Question: I am trying to fill the gridview with the search results. Here is the UI of my "AddDropClasses" page:

When this page is loaded, i want the gridview to be filled the current courses of the current user, and i do this using the Register table. Here is my code:
'''
protected void Page_Load(object sender, EventArgs e)
{
SqlConnection con = new SqlConnection();
con.ConnectionString = Userfunctions.GetConnectionString();
con.Open();
string query = "select * from RegisterTable where StudentID='" + MyGlobals.currentID + "'";
SqlDataAdapter adap = new SqlDataAdapter(query, con);
DataTable tab = new DataTable();
adap.Fill(tab);
showCourses.DataSource = tab;
}
'''
I load (come to) this page by clicking a button from another page. The problem is, the table shows no results. When i debugged i realized that Myglobals.ID has the value what i already expect. What can be the problem here? Can anyone help?;
Thanks
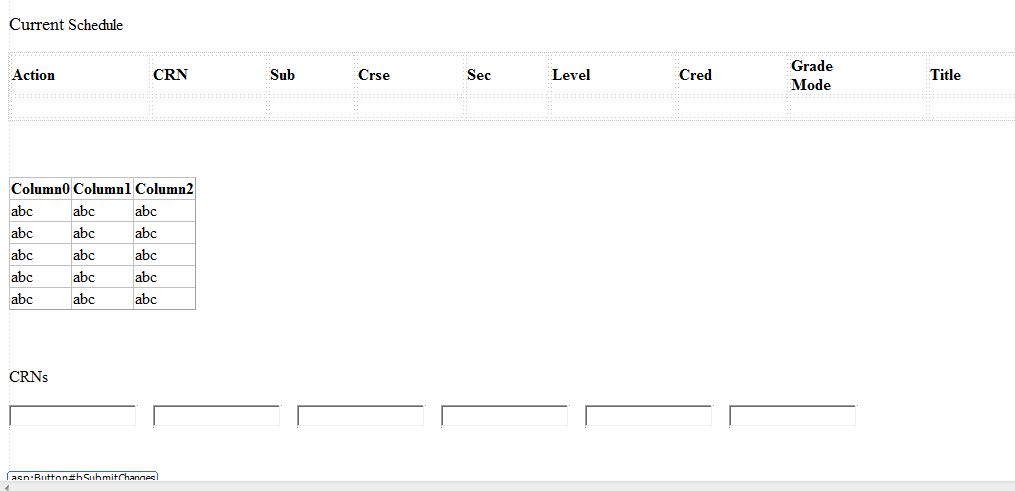
Answer: You forgot to databind 'showCourses'. Add 'showCourses.DataBind();' after 'showCourses.DataSource = tab;'